Interaction volume radius: 5 \u00c5
Interaction volume height: 20 \u00c5
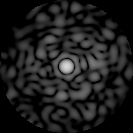
Disorder parameter: 0.8219